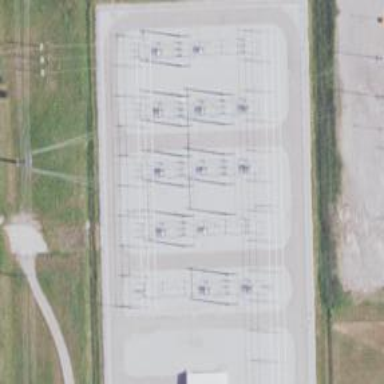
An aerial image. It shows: Switch for power supply.